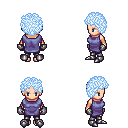
a pixel art fantasy rpg character, female body template, human, light skin, chain tabard jacket, metal pants, white cyan curly afro hairstyle, metal gloves, metal boots, four views (front, back, left, right), 2x2 character sprite sheet, small pixel art, hard edges, no anti-aliasing